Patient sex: M
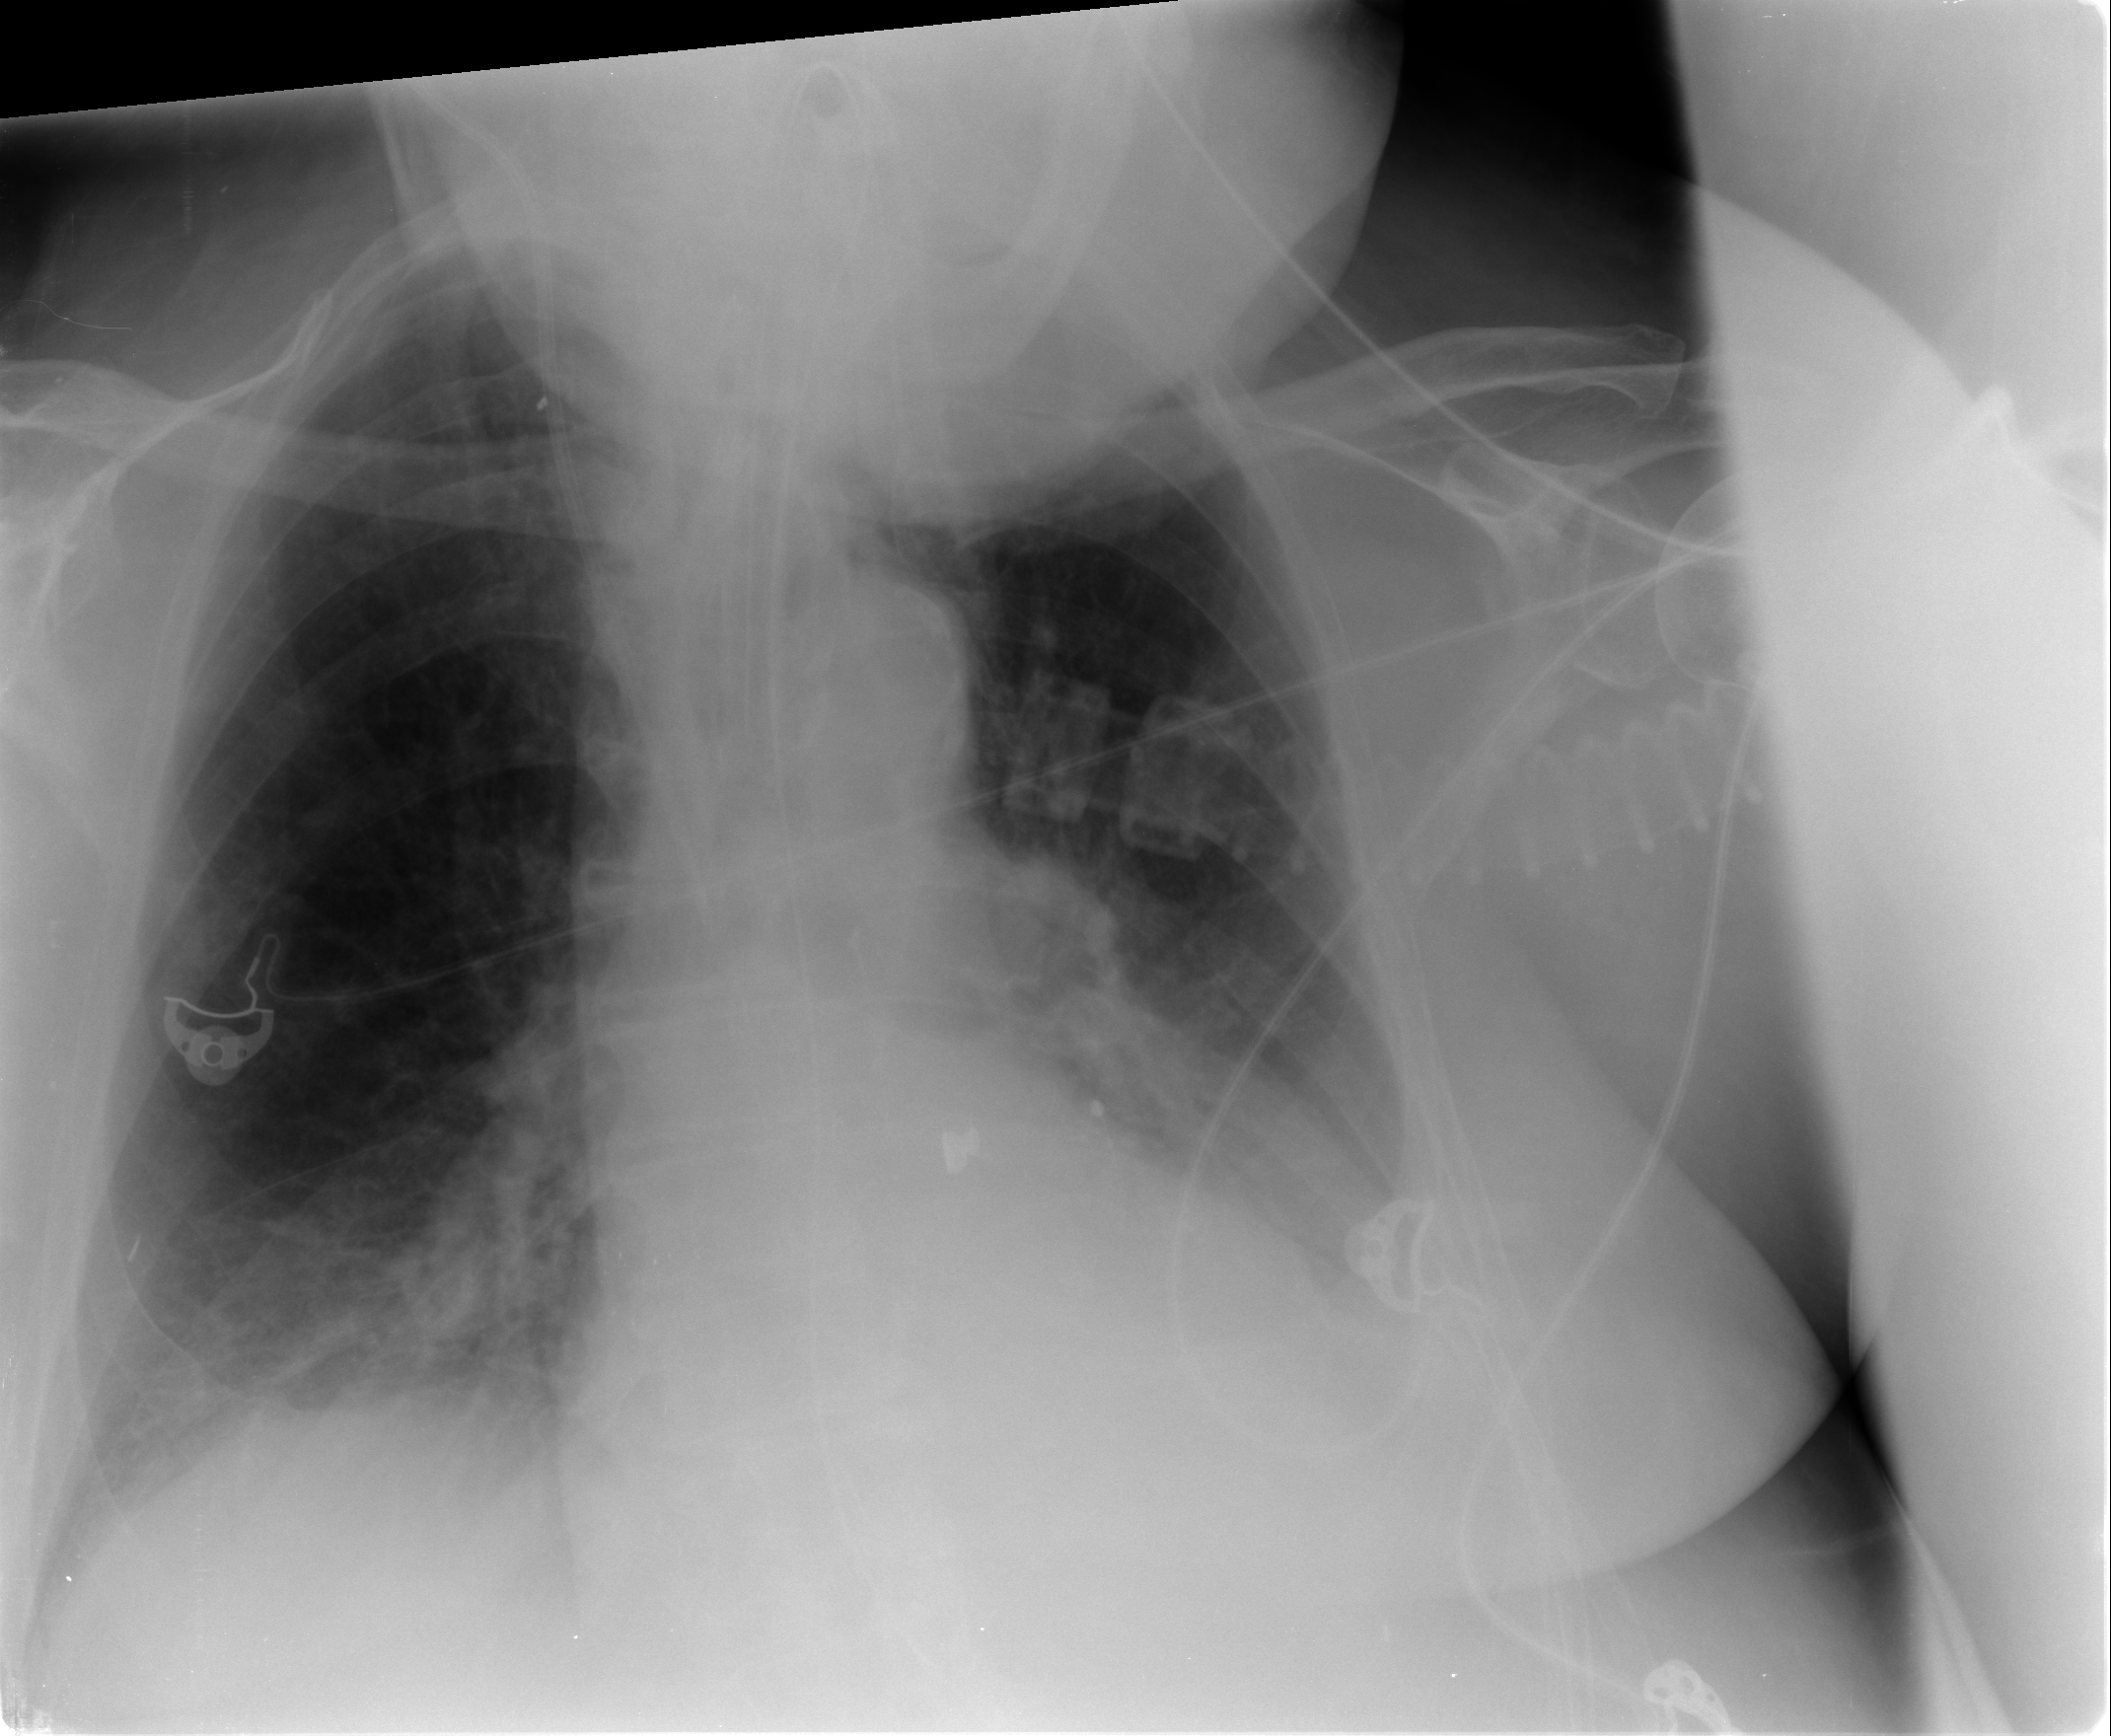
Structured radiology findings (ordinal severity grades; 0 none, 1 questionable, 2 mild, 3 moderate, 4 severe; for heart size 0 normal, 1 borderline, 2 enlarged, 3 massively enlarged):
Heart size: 0
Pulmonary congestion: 0
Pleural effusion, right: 1
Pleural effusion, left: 2
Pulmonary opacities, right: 0
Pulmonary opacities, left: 0
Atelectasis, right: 2
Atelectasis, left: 2